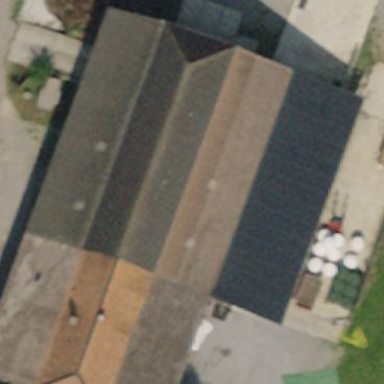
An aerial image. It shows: Farm building.